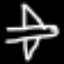
Label: airplane